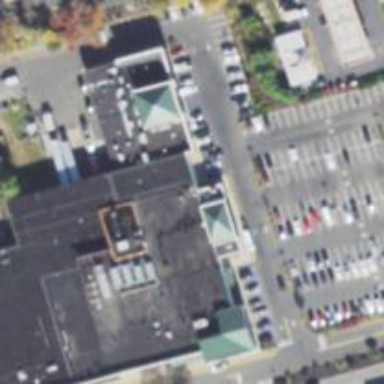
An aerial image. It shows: Supermarket.